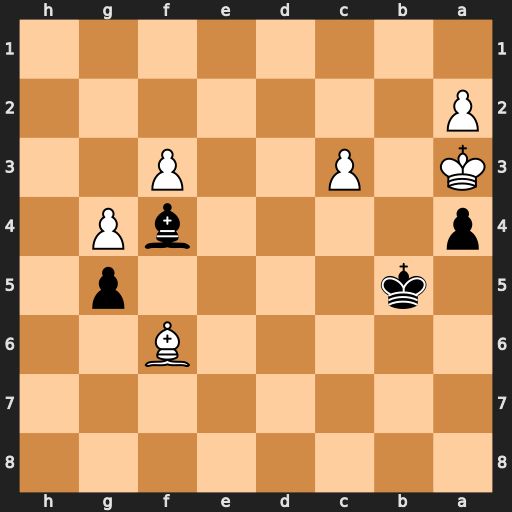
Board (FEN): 8/8/5B2/1k4p1/p4bP1/K1P2P2/P7/8
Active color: b
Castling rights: -
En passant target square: -
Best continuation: Bc1#